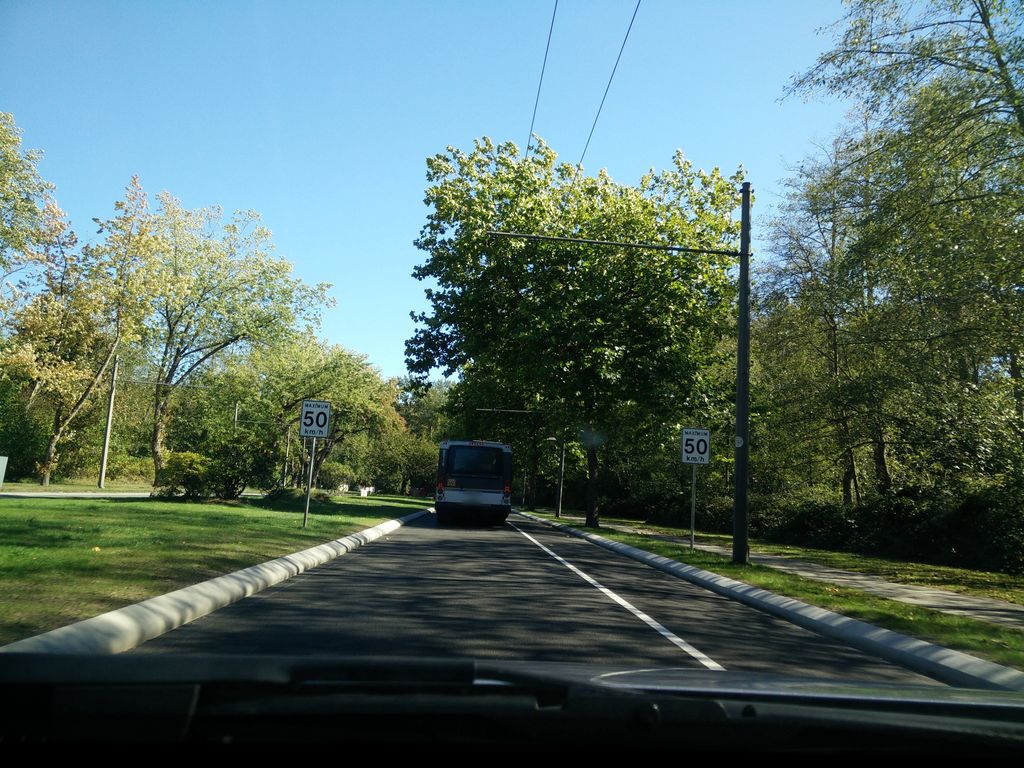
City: vancouver